Question: I am a beginner in Qt creator, so my question is how to load the path of a directory into an array, for example :

If I want to load all the video paths in an array by order, how can I make it? I want an array called 'video[ ]', then 'video[0]' is the 'video2017-05-03-13:54:41B' in the image, then 'video[1]' is 'video2017-05-03-14:01:58B' etc. And then show the paths in a label or a listWidget.
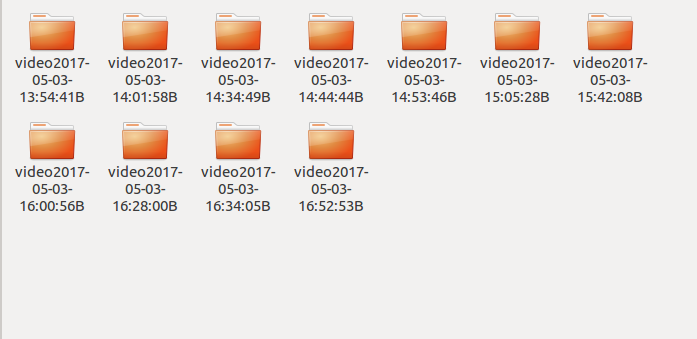
Answer: '''
QDir recoredDir(path);
QStringList dirs = recoredDir.entryList(QDir::NoDotAndDotDot
| QDir::Dirs);
'''
This will get you all the directories in path to the list 'dirs'